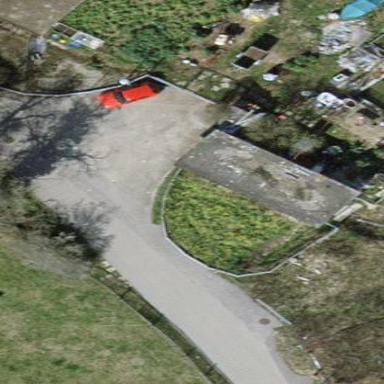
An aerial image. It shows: Shed building.